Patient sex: F
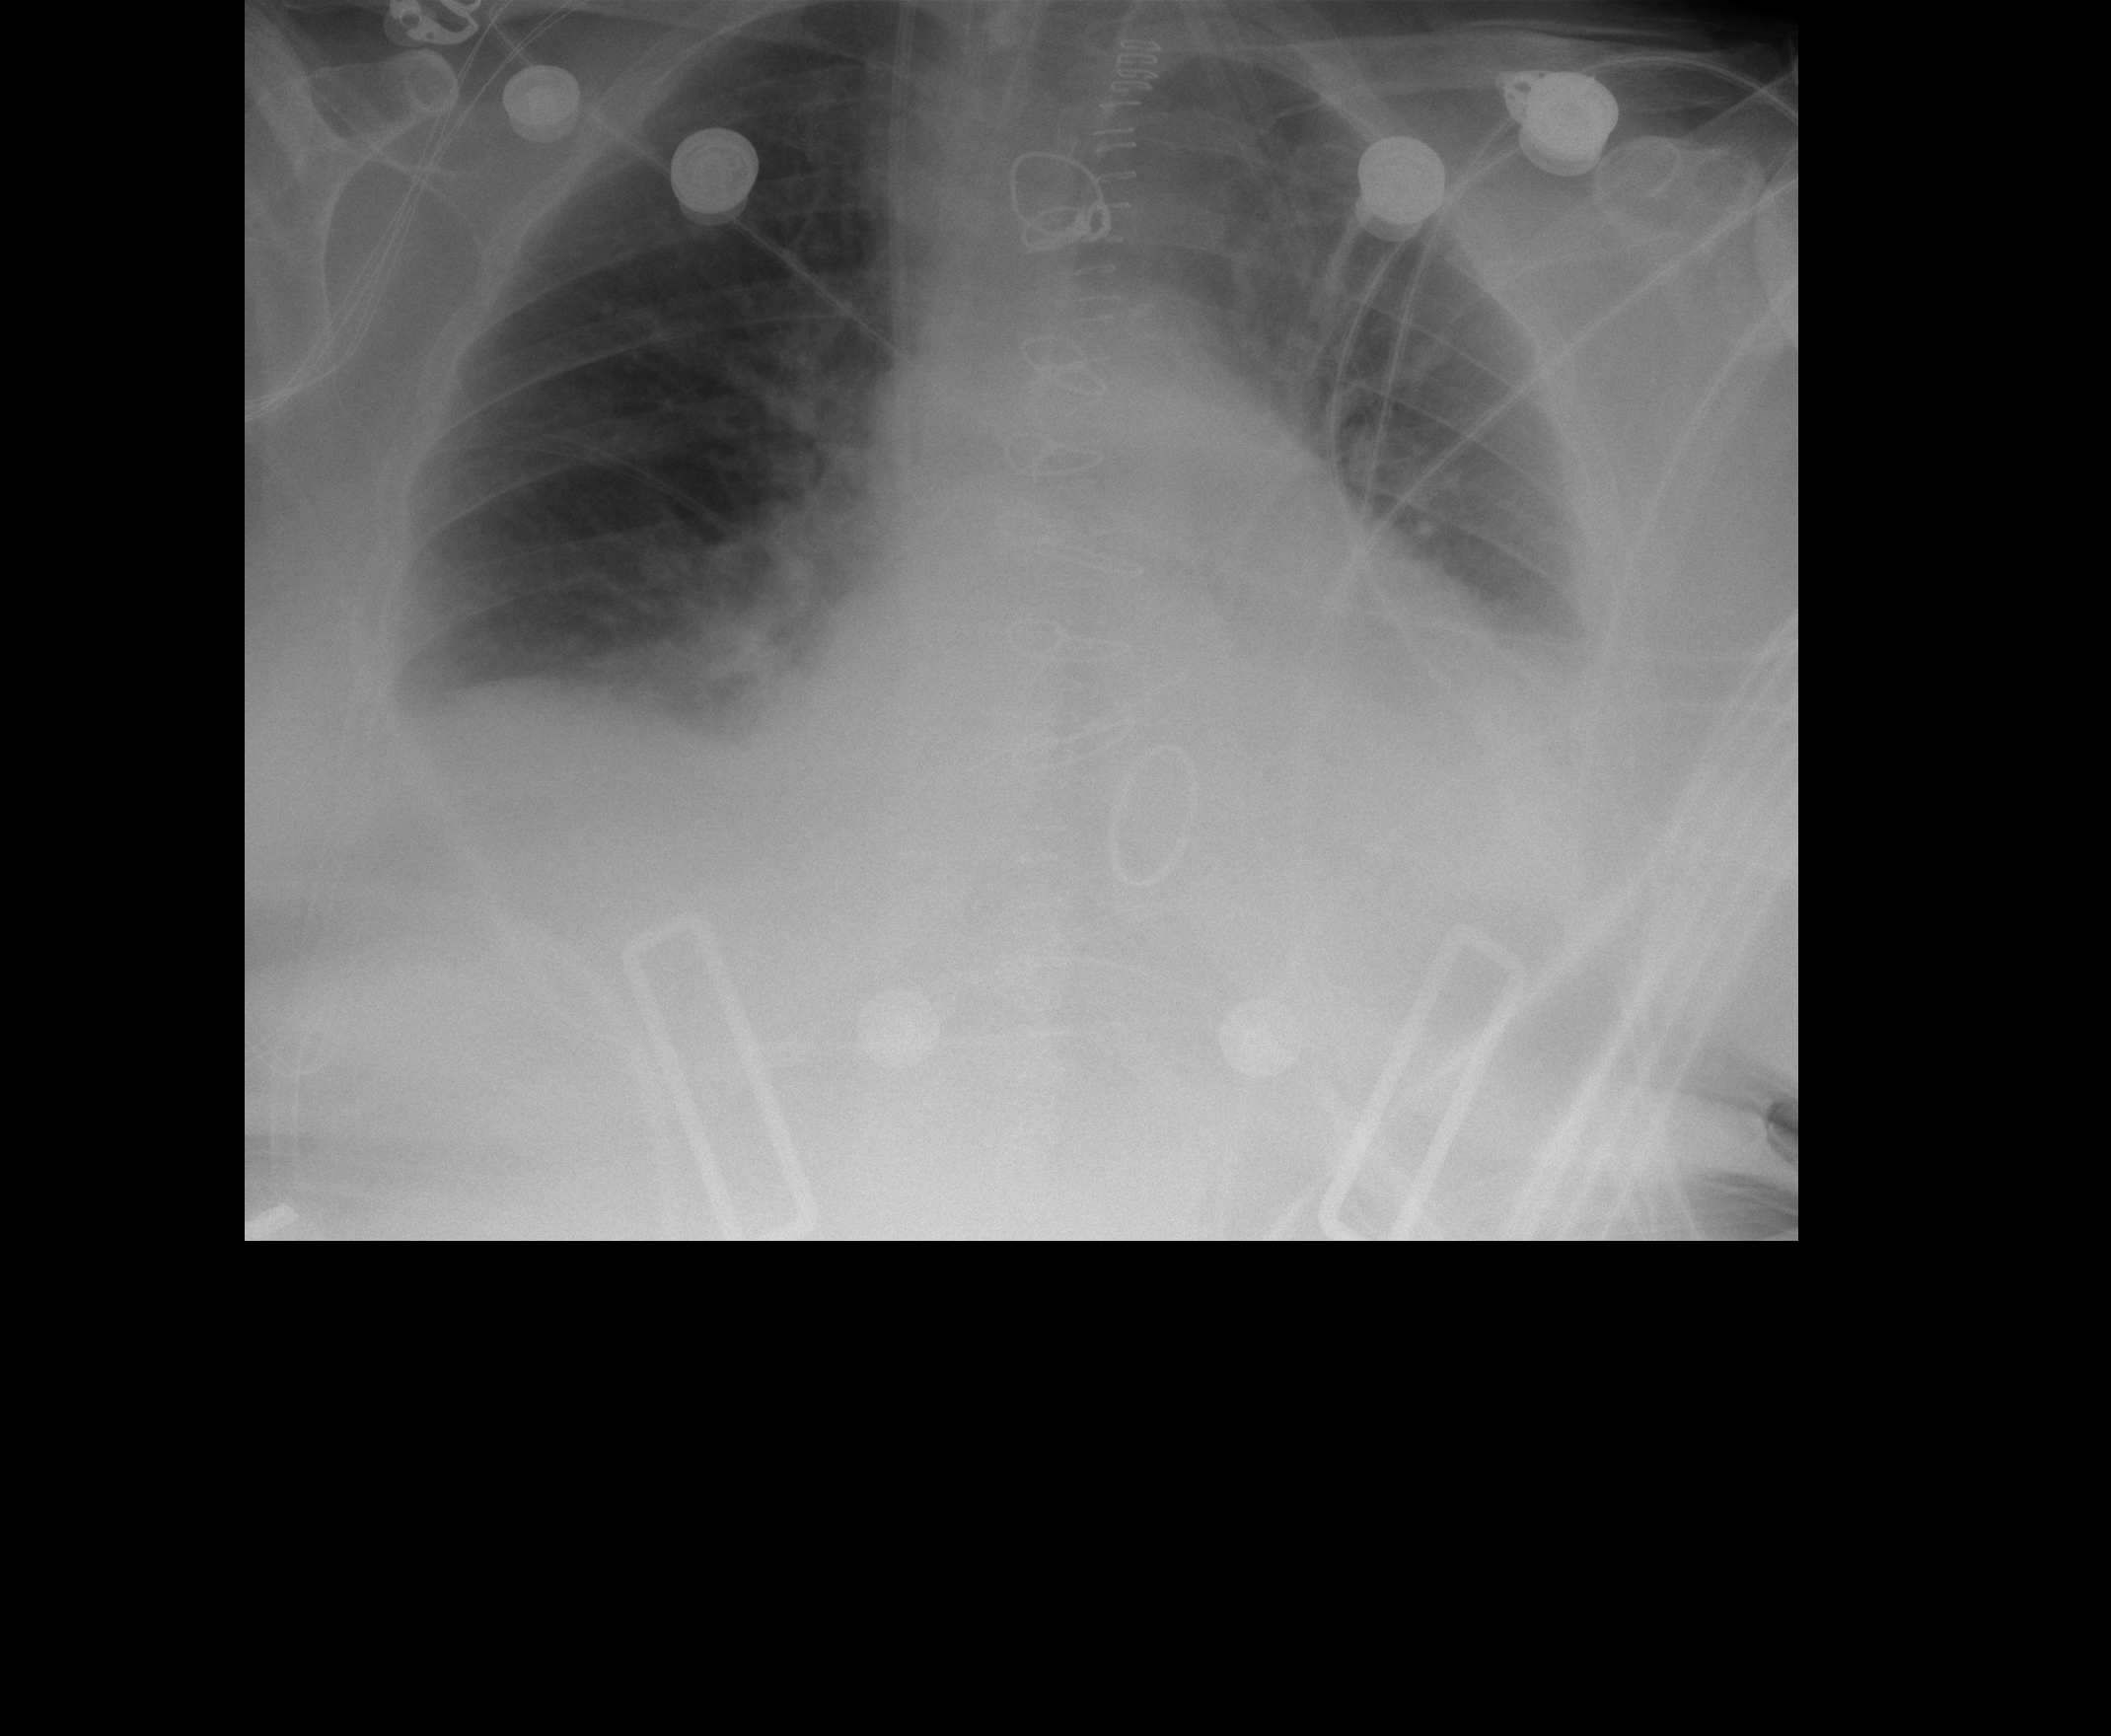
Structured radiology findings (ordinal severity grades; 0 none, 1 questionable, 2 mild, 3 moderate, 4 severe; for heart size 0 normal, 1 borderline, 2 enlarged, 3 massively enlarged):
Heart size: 2
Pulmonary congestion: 2
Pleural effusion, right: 2
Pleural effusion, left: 2
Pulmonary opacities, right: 0
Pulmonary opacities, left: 0
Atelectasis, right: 2
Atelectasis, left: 2